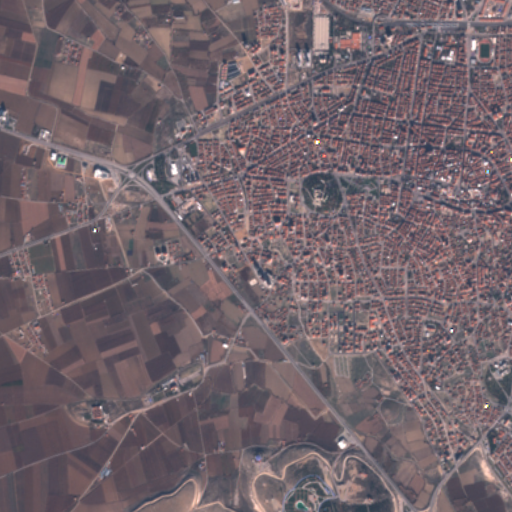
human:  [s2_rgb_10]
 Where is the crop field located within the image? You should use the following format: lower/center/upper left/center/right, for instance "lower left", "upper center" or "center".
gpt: The crop field is located in the lower left of the image.
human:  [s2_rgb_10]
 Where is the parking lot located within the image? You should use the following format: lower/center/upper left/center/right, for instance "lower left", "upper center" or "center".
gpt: The parking lot is located in the upper right of the image.
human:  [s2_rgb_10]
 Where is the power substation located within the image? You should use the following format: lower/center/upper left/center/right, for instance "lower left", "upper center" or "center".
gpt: The power substation is located in the upper center of the image.
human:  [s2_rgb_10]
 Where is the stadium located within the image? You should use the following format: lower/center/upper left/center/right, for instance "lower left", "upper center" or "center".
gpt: The stadium is located in the upper right of the image.
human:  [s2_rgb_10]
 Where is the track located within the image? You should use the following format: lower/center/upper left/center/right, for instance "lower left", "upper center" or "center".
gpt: There is no track in the image.